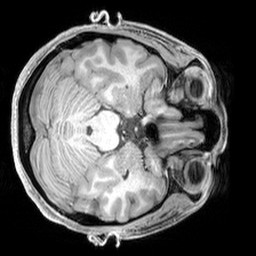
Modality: T1w
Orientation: axial
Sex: female
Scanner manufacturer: siemens
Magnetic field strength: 3 T
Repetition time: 2.3 s
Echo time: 0.00226 s